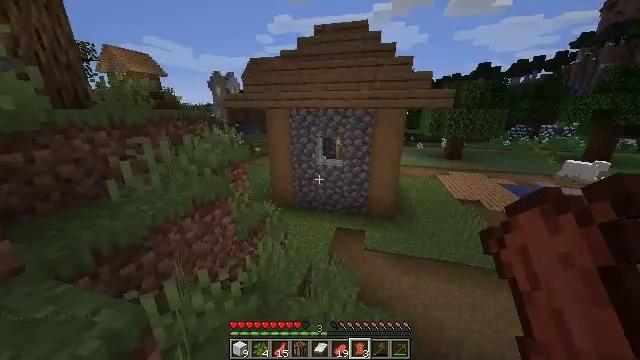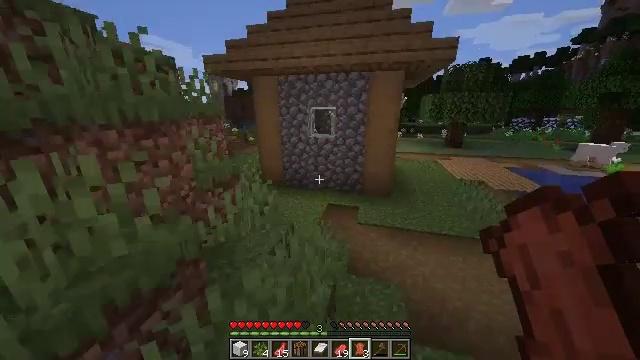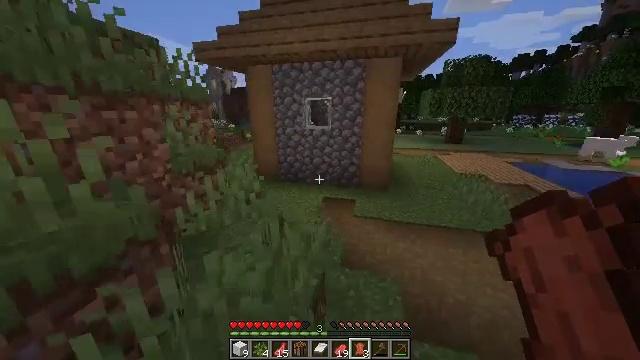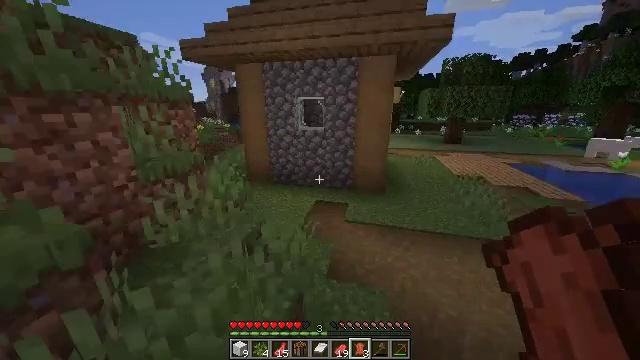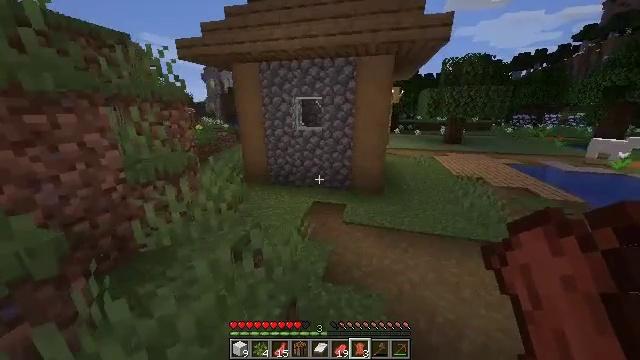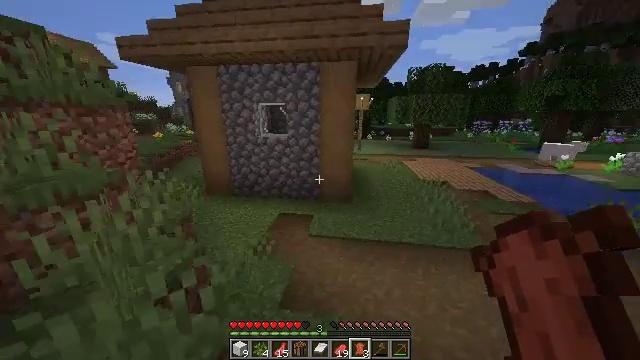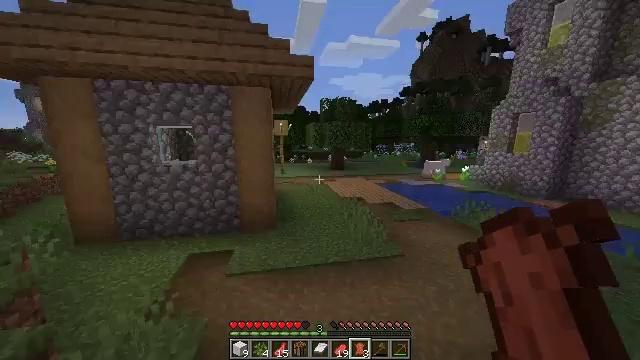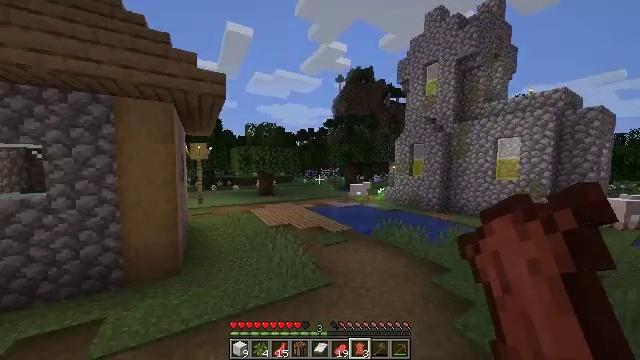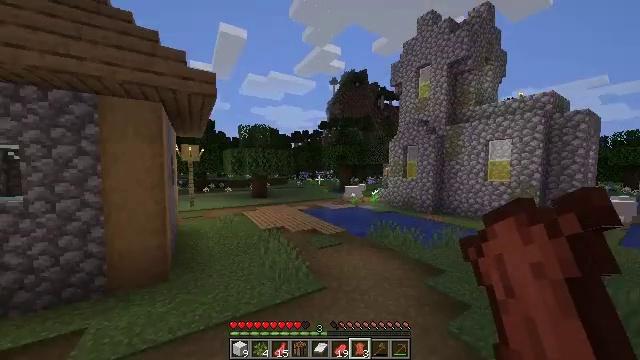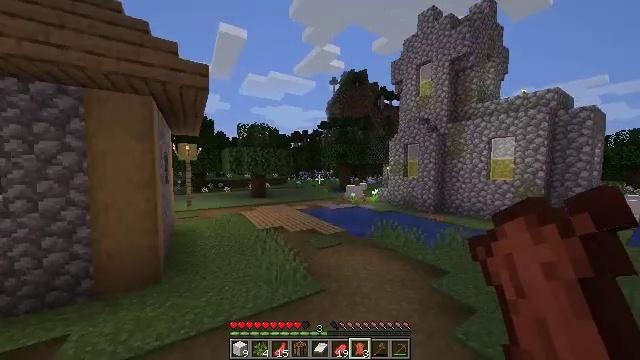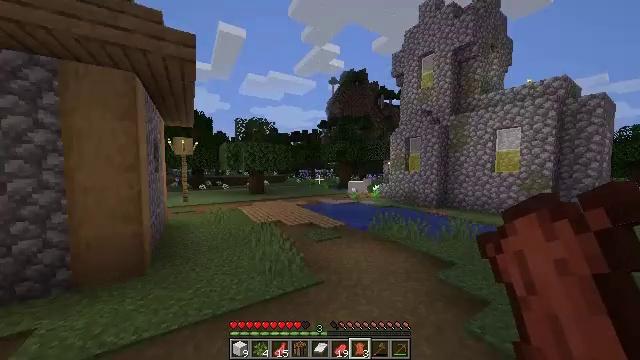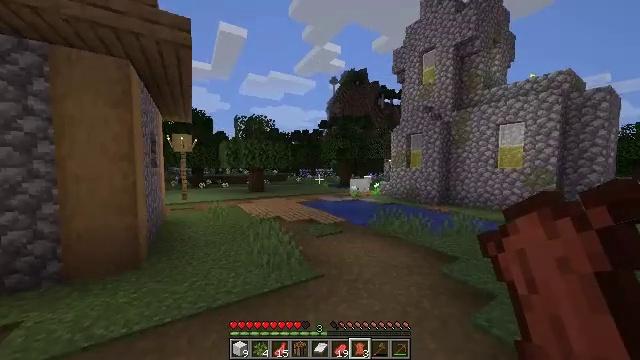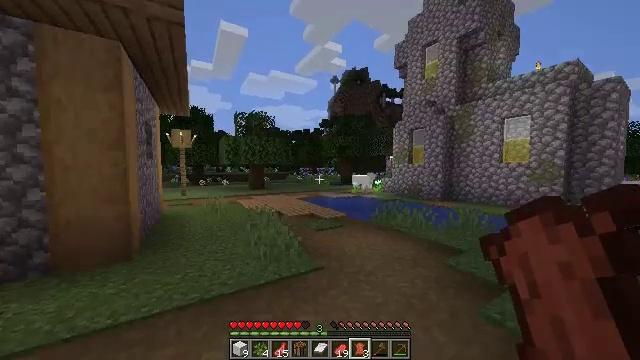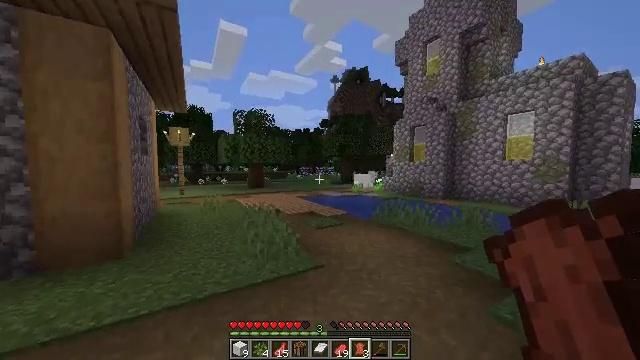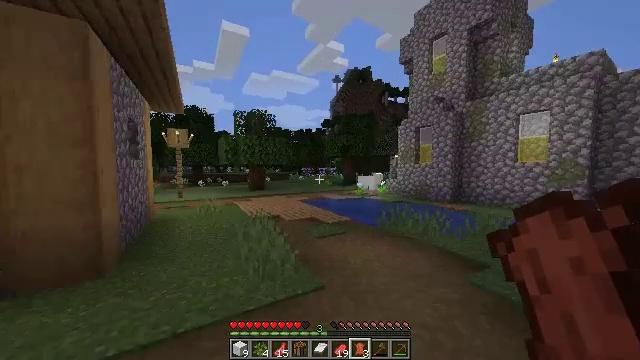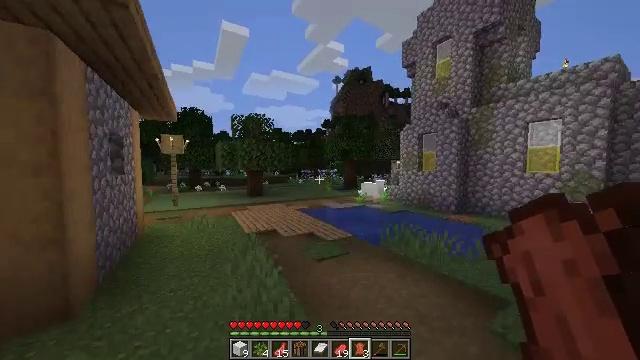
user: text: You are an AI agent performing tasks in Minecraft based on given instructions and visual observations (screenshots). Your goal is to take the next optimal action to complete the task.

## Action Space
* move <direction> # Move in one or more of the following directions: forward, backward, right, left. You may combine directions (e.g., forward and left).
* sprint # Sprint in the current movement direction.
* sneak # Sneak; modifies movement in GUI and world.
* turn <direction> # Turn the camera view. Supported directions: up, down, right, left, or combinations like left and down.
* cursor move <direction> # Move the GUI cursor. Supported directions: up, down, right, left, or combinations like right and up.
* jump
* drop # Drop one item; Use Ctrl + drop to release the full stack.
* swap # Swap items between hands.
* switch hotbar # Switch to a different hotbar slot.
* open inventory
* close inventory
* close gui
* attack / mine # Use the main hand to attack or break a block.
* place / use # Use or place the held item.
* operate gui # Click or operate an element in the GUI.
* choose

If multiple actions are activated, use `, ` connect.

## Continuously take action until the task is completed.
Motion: motion action
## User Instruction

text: Break the brewing stand to collect it.
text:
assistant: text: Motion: move forward and move right
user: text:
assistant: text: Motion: move forward and move right
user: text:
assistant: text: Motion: move forward and move right
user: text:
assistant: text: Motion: move forward and move right
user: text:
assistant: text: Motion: move forward and move right, turn right and up
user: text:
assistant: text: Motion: move forward and move right, turn right and up
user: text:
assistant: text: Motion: move forward and move right, turn right and up
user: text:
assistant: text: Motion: move forward, turn right
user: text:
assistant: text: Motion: move forward
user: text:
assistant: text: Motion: move forward, sprint
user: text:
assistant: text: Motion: move forward, sprint
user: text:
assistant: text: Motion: move forward, sprint
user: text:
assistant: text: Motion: move forward, sprint
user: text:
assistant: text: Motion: move forward, sprint, jump
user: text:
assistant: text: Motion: move forward, jump
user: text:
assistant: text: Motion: move forward, jump
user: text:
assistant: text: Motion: move forward, jump
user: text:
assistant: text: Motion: move forward, jump
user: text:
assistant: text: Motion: move forward, turn left, jump
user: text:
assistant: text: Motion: move forward, turn left and down, jump
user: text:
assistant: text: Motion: move forward, turn left and down, jump
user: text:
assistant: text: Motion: move forward, turn left, jump
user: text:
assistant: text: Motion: move forward, jump
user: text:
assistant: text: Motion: move forward, jump
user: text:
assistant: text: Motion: move forward, jump
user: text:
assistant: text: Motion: move forward, jump
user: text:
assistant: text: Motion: move forward, jump
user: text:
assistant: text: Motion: move forward, jump
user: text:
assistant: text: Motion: move forward, turn left, jump
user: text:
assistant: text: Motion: move forward and move right, turn left and down, jump